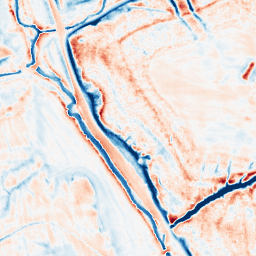
Category: edge_preserving
Decomposition family: anisotropic_diffusion
Decomposition parameters: iterations: 50
kappa: 10
gamma: 0.2
Upsampling method: sinc_hamming
Upsampling parameters: scale: 8
kernel_size: 16
Upsampling scale: 8